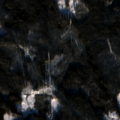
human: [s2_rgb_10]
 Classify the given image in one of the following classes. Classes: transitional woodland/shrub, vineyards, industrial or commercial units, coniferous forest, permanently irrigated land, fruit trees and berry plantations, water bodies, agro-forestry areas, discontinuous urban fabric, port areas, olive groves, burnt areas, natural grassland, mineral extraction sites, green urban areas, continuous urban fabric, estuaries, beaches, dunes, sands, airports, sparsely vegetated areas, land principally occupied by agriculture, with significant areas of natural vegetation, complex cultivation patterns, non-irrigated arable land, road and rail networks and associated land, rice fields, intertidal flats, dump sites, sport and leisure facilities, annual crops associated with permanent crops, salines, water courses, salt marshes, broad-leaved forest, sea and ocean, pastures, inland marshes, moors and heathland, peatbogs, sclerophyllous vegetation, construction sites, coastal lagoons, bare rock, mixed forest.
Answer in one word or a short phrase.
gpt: coniferous forest